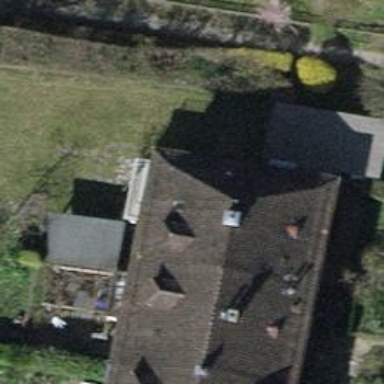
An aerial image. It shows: Semi-detached house.